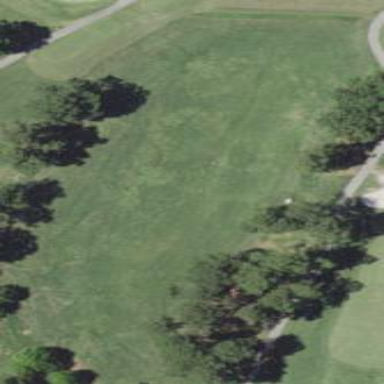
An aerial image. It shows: Grassy area designated for driving range golf.